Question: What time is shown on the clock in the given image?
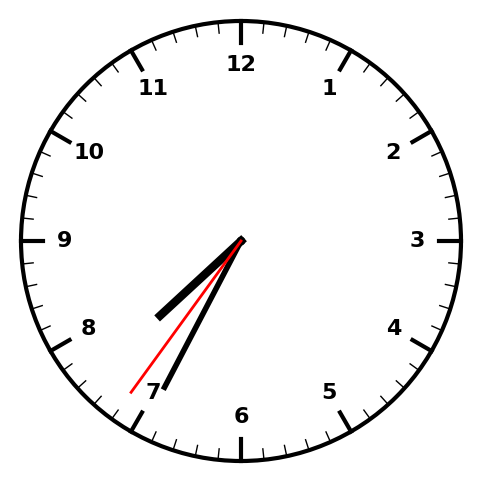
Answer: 07:34:36